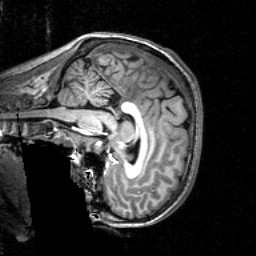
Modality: T1w
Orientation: sagittal
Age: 22
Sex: female